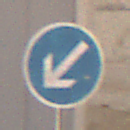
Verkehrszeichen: VorgeschriebeneVorbeifahrtLinks
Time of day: Midday
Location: Outdoor (Urban)
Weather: Clear
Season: NotSpecified
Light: Natural